Question: I am making an iPhone Application which has a list of RSS Feeds, and I want to show a blue bubble on the left with the number of unread articles (one bubble per feed), just like in Mail app, as shown here:

Does anyone know if this is possible with Cocoa Touch, or must I add a UILabel?
---
If I must use a UILabel, then how do I make it round, and make it's background color invisible when the row is selected?
---
Thanks!
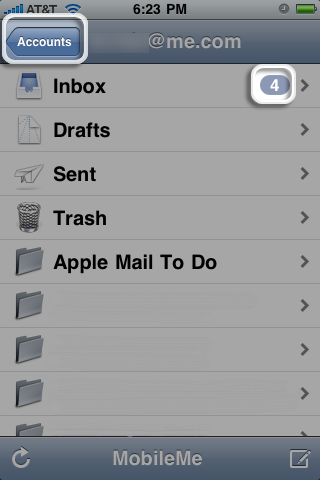
Answer: Have at look at <URL>